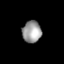
Tissue: lung
Cell type: Epithelial cells
Senescence score: 0.6143
Nuclear area (px): 411
Mean DAPI intensity: 152.65